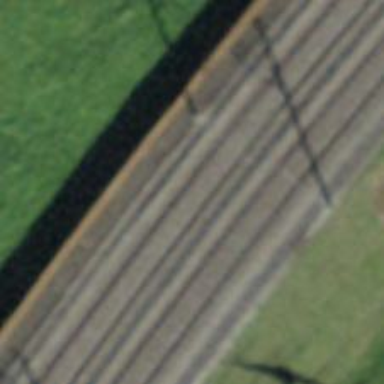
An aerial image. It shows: Railway track with contact lines for electrification.